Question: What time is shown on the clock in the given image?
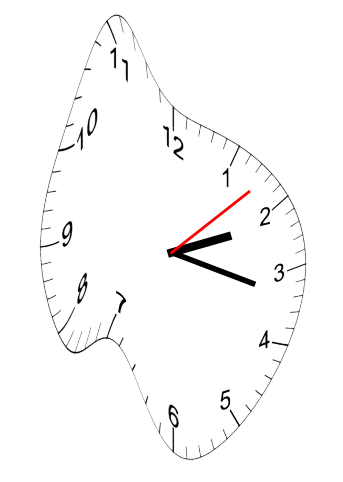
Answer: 02:17:08